Brain MRI, t1w sequence, axial 2D slice.
Patient: age 22, sex F, weight 78 kg, height 1.78 m
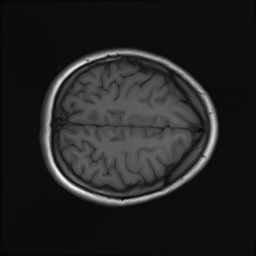